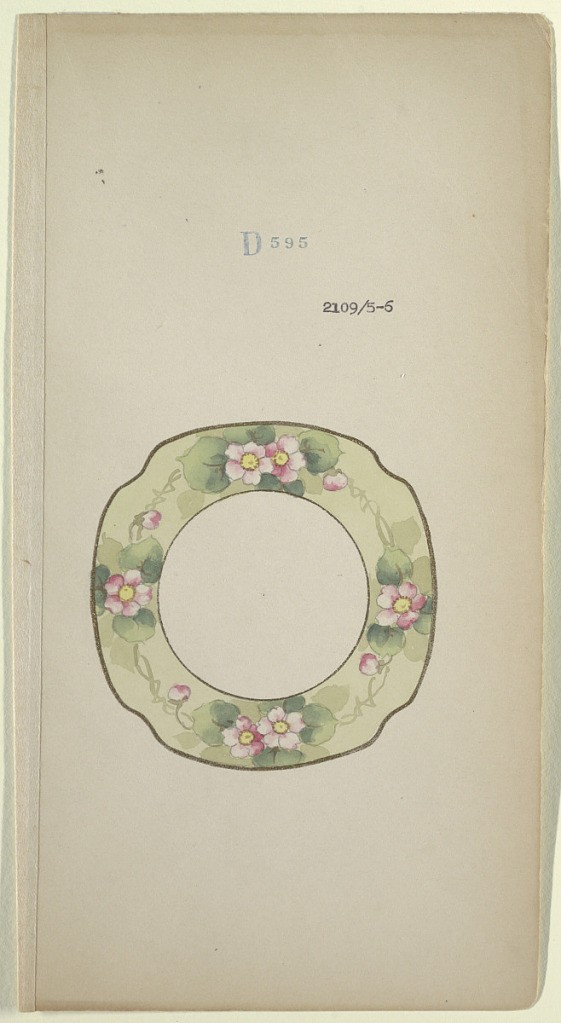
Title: Design for a Plate
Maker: Noritake, Japan and New York, New York, USA
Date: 1880–1910
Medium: Brush and gold gouache, watercolor, graphite on cream paper
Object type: Drawing
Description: Decoration for plate with rounded corners. Border of plate consists of light green ground featuring pink blossoms with darker green leaves; rimmed with gold.